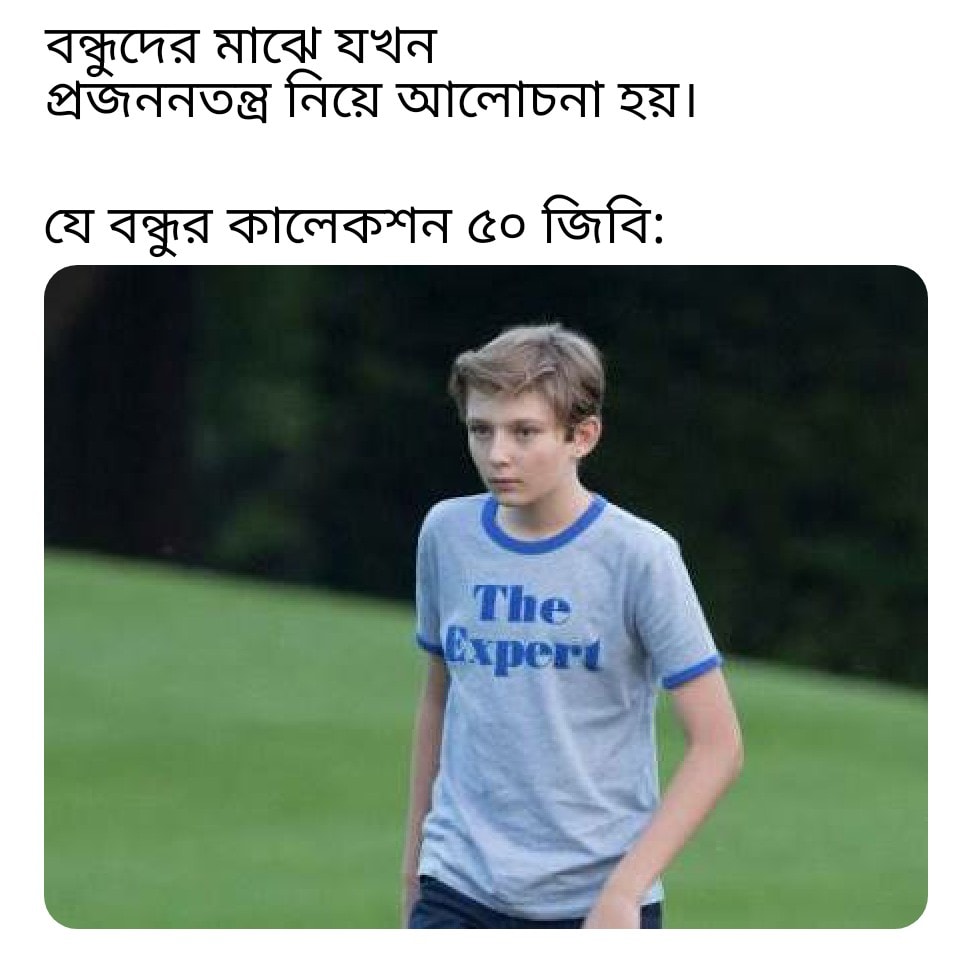
Caption: বন্ধুদের মাঝে যখন প্রজননতন্ত্র নিয়ে আলোচনা হয় ।     যে বন্ধুর কালেকশন ৫০ জিবি :
Label: non-hate